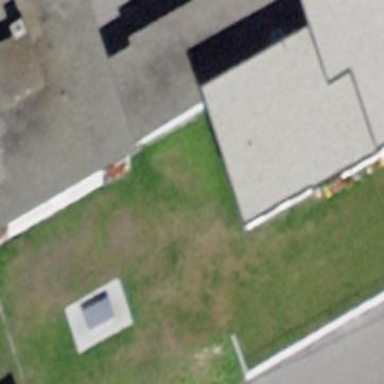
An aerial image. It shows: Flat-roofed building.